Question: I have a problem with my reactjs project.
I am trying to create a table with database data with add, delete, edit and sort options. Adding data is already done. Delete option is not done successfully, because I can delete row only by entering id manually and pressing button. I want to make button for each row to delete the records. now I have this :
'''
import React, {Component} from 'react';
import logo from './logo.svg';
import './App.css';
class App extends Component{
state = {
carowner: [],
owner:
{
first_name:'',
last_name:'',
phone:'',
email:''
},
delowner:
{
owner_id:''
}
}
componentDidMount()
{
this.getOwners();
}
getOwners = _ =>{
fetch('http://localhost:4000/owners')
.then(response => response.json())
.then(response => this.setState({ carowner: response.data }))
.catch(err => console.error(err))
}
addOwner = _ =>
{
const {owner} = this.state;
fetch('http://localhost:4000/owners/add?first_name=${owner.first_name}&last_name=${owner.last_name}&phone=${owner.phone}&email=${owner.email}')
.then(this.getOwners)
.catch(err => console.error(err))
}
delOwner = _ =>
{
const {delowner} = this.state;
fetch('http://localhost:4000/owners/delete?owner_id=${delowner.owner_id}')
.then(this.getOwners)
.catch(err => console.error(err))
}
renderCarOwner = ({owner_id,first_name,last_name,phone,email}) => <tr key={owner_id}><td>{owner_id}</td><td>{first_name}</td><td>{last_name}</td><td>{phone}</td><td>{email}</td><td><button onClick={() => {this.delOwner()}}>va</button></td></tr>
render()
{
const {carowner,owner,delowner} = this.state;
return(
<div className="centerblock">
<div>
<input value={owner.first_name} onChange={e => this.setState({owner:{...owner, first_name: e.target.value}})}/>
<input value={owner.last_name} onChange={e => this.setState({owner:{...owner, last_name: e.target.value}})}/>
<input value={owner.phone} onChange={e => this.setState({owner:{...owner, phone: e.target.value}})}/>
<input value={owner.email} onChange={e => this.setState({owner:{...owner, email: e.target.value}})}/>
<button onClick={this.addOwner}>Add owner</button>
</div>
<table >
<tr>
<th>ID</th>
<th>First name</th>
<th>Last name</th>
<th>Phone</th>
<th>Email</th>
<th>Action</th>
</tr>
{carowner.map(this.renderCarOwner)}
</table>
</div>
);
}
}
export default App;
'''
field for manual id enter
'''
<input value={delowner.owner_id} onChange={e => this.setState({delowner:{...owner, owner_id: e.target.value}})}/>
'''
Screen of website view:

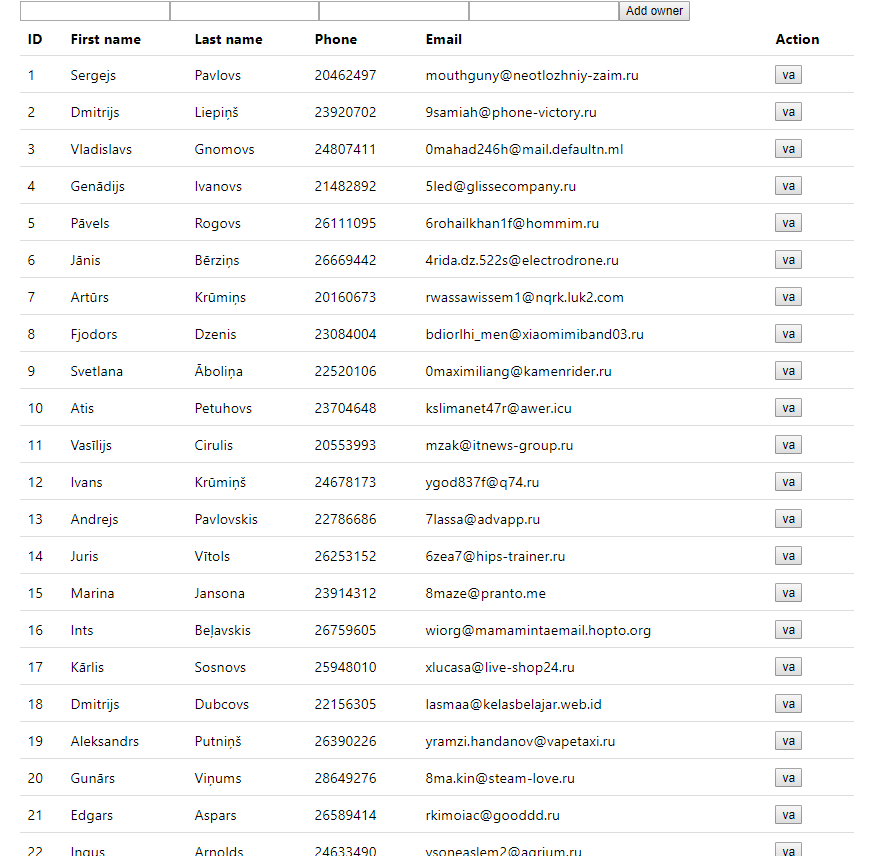
Answer: The id of the Owner to be deleted can be passed as an input as below
'''
<td><button onClick={(evt) => {this.delOwner(evt,delowner.owner_id)}}>va</button></td>
'''
and the function can be modified to delete the owner
'''
delOwner = (evt,owner_id) =>
{
fetch('http://localhost:4000/owners/delete?owner_id=${owner_id}')
.then(this.getOwners)
.catch(err => console.error(err))
}
'''